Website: apple
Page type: billing-address
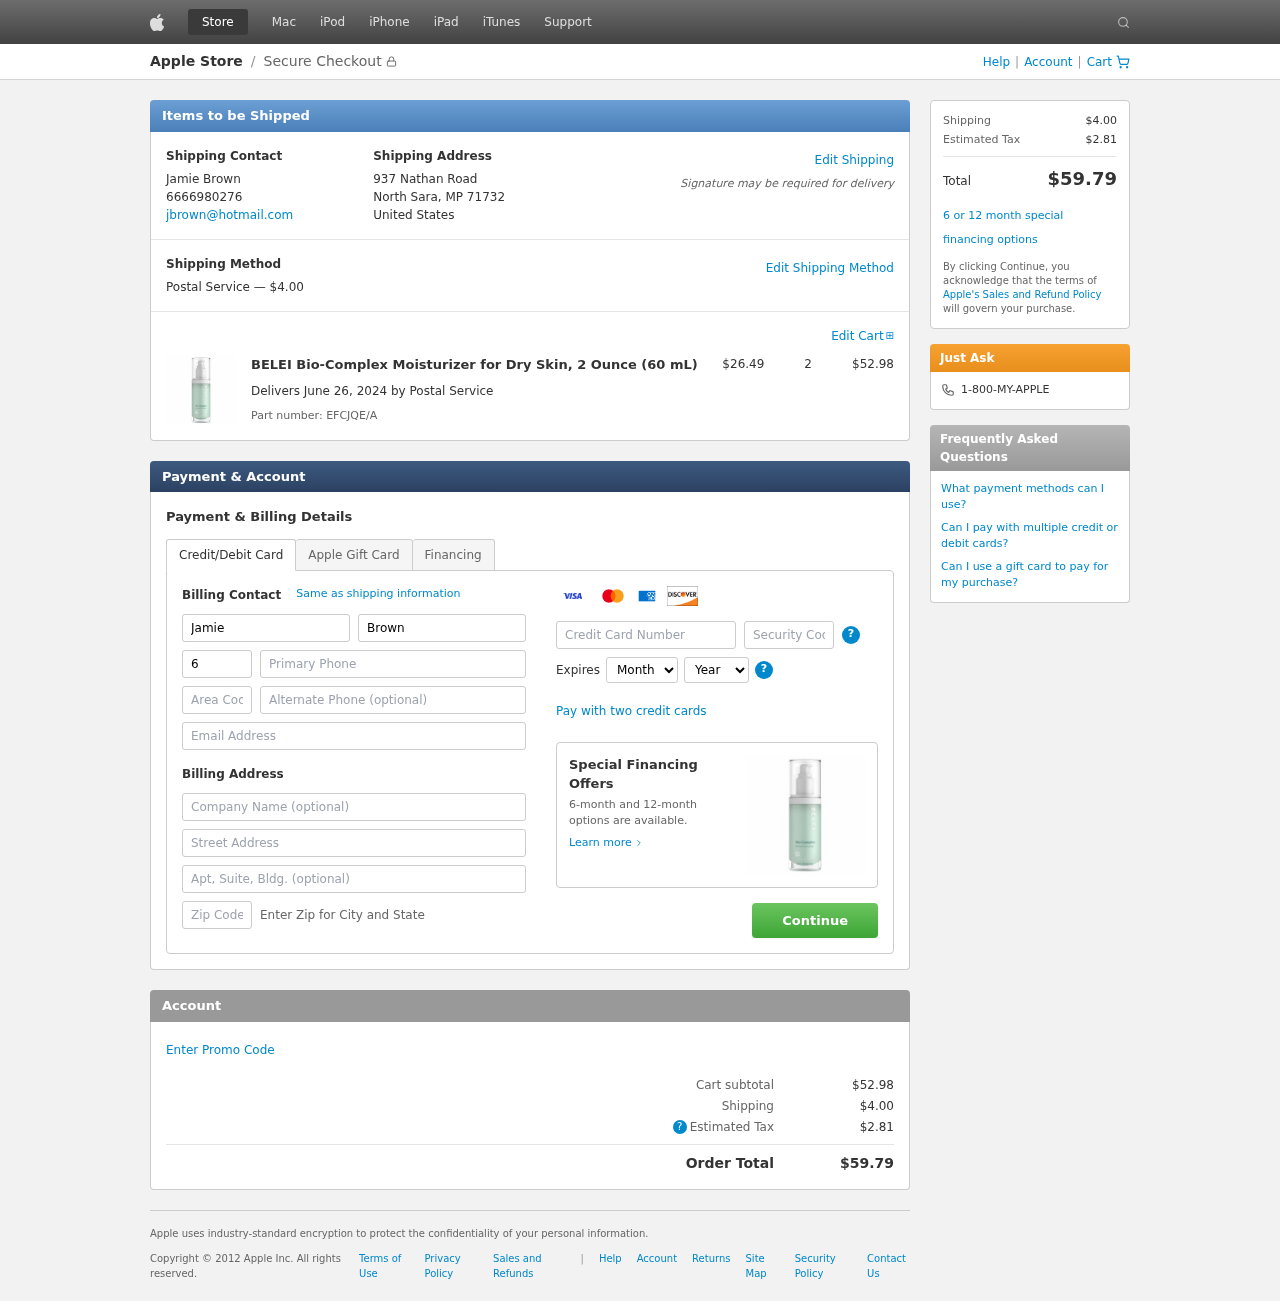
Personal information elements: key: PII_CARD_CVV
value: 079
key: PII_CARD_EXPIRY_MONTH
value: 06
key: PII_CARD_EXPIRY_YEAR
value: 26
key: PII_CARD_NUMBER
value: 4592 5016 9156 9787
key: PII_CITY_STATE_ZIP
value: North Sara, MP 71732
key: PII_COUNTRY
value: United States
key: PII_EMAIL
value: jbrown@hotmail.com
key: PII_FIRSTNAME
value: Jamie
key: PII_FULLNAME
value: Jamie Brown
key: PII_LASTNAME
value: Brown
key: PII_PHONE
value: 6666980276
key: PII_PHONE_AREA
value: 666
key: PII_POSTCODE2
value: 03496
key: PII_STREET
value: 937 Nathan Road
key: PII_STREET2
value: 588 Brown Stravenue Suite 266
Product elements: key: PRODUCT1_NAME
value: BELEI Bio-Complex Moisturizer for Dry Skin, 2 Ounce (60 mL)
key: PRODUCT1_PRICE
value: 26.49
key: PRODUCT1_QUANTITY
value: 2
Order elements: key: ORDER_SHIPPING_COST
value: $4.00
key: ORDER_SUBTOTAL
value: $52.98
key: ORDER_DELIVERY_DATE
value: June 26, 2024
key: ORDER_PART_NUMBER
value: EFCJQE/A
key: ORDER_TAX
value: $2.81
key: ORDER_TOTAL
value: $59.79